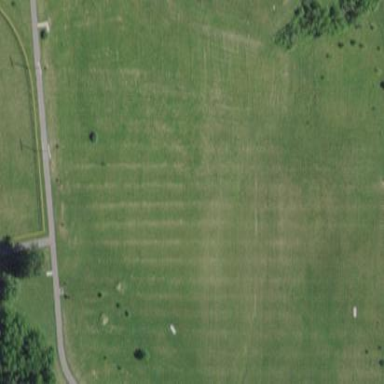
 perfect for leisurely sports activities."